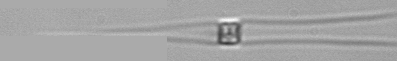
Label: Chaetoceros_danicus